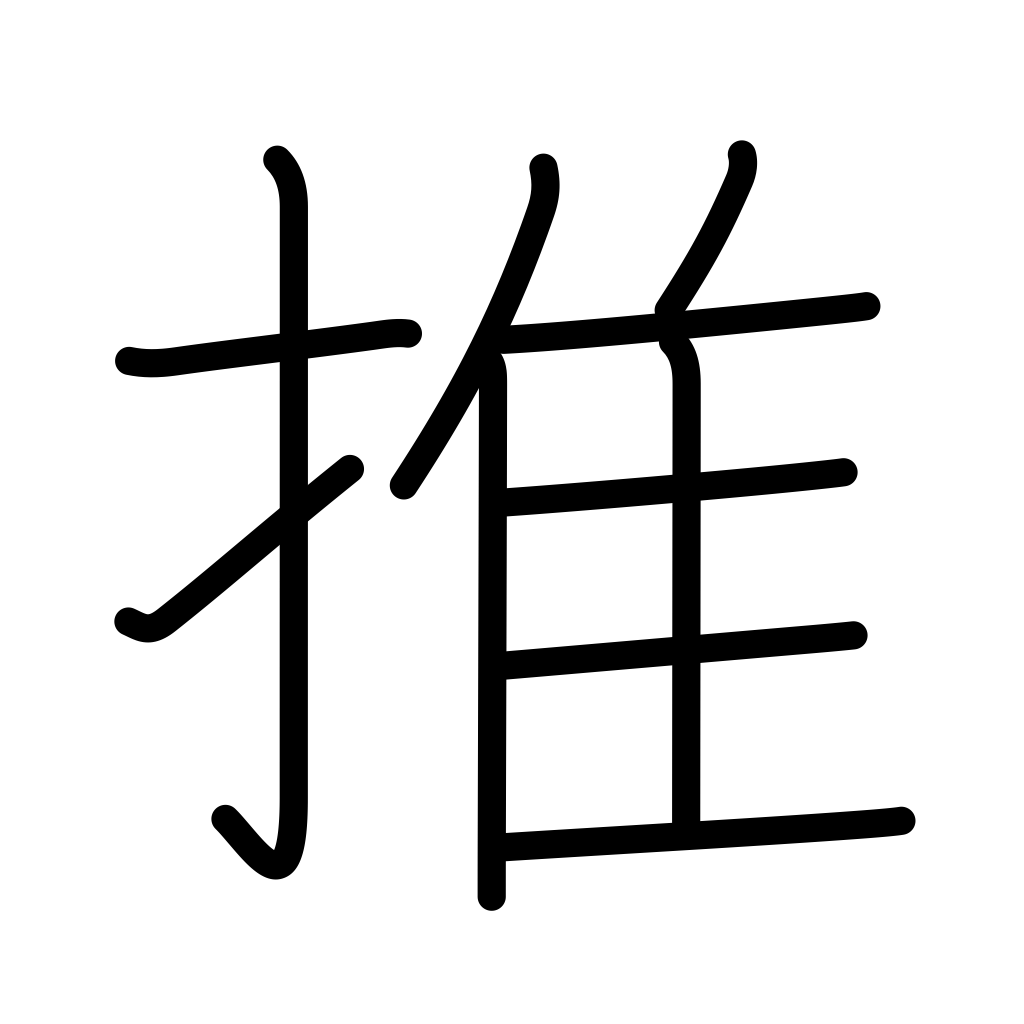
Meaning: conjecture, infer, guess, suppose, support